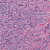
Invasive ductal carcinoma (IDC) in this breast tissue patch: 1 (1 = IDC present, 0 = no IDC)